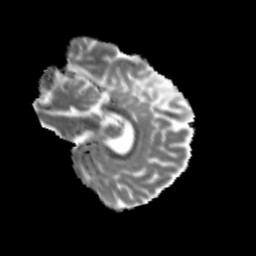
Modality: MD
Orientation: sagittal
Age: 29
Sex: male
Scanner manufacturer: siemens
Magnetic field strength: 3 T
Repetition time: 3.5 s
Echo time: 0.125 s